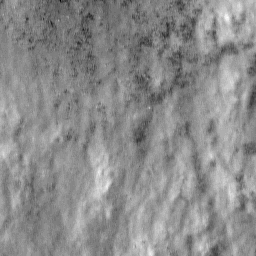
Host type: background_regolith
Lunar coordinates: latitude nan, longitude nan